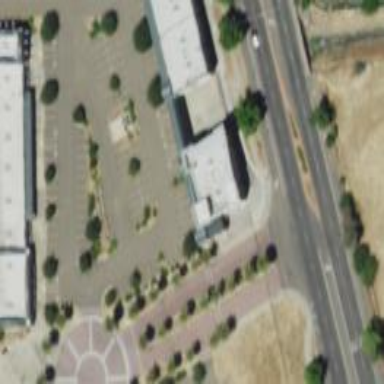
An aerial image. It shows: Parking area.